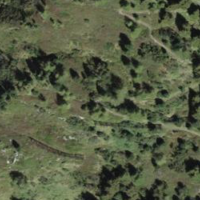
EUNIS habitat code: 26
Species observed at this site:
Arnica montana